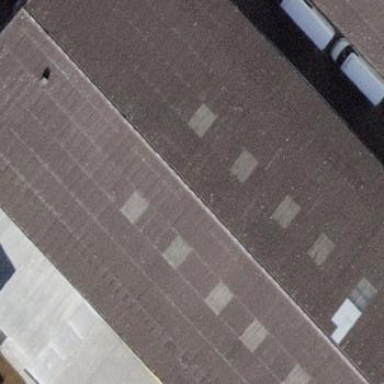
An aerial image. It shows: Building.